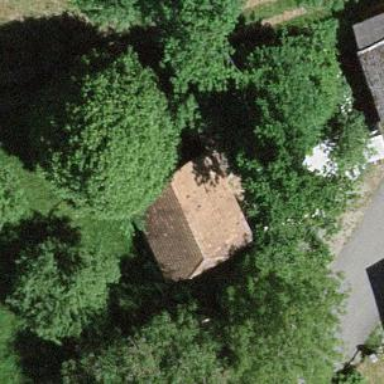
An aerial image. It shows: Barn.